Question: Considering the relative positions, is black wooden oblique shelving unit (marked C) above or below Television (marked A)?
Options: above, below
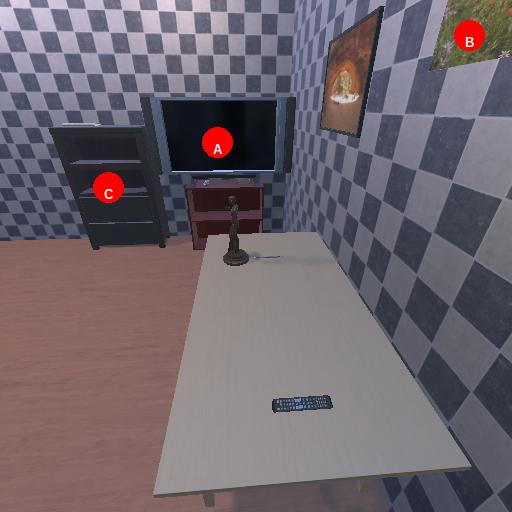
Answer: above